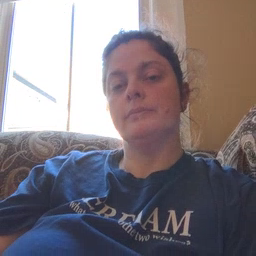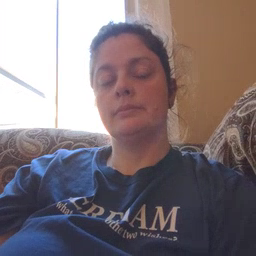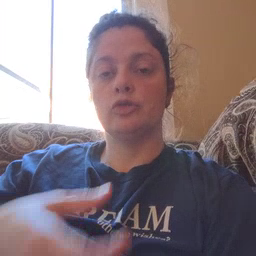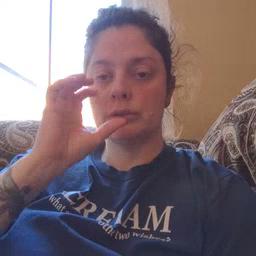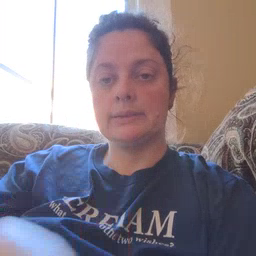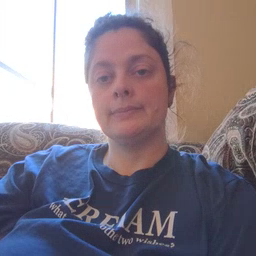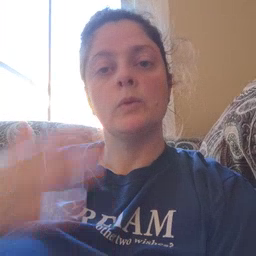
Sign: drink